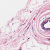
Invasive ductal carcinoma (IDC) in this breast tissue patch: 0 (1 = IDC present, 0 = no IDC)